Brain MRI, t2w sequence, axial 2D slice.
Patient: age 37, sex F, weight 95 kg, height 1.95 m
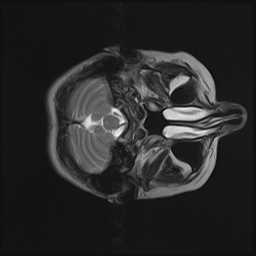